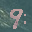
Label: 9